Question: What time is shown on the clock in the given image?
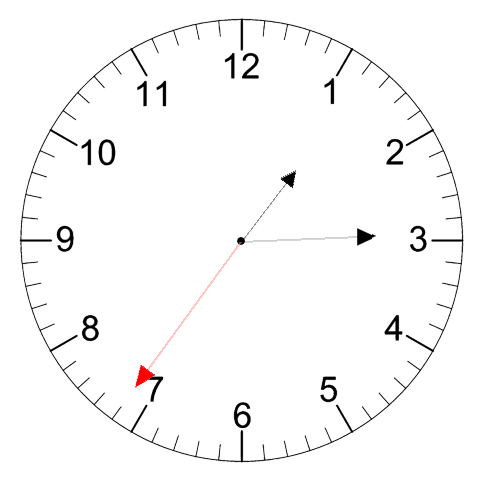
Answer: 01:14:36